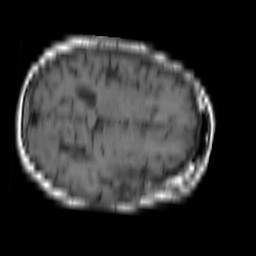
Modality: T1w
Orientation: axial
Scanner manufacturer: philips
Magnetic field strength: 1.5 T
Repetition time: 0.6507 s
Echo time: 0.015 s